Question: Question is pretty self explanatory. I want to create a sort of flashlight on a painting in a dark room effect. The only idea I had was to create a div that encompassed the whole screen except for a hole where the other div would be but that felt unnecessary. below is an example of what I'm trying to describe.

With the crossed out area being invisible to the user unless you move it within the grey div. I just want to be able to manipulate the bigger black div.
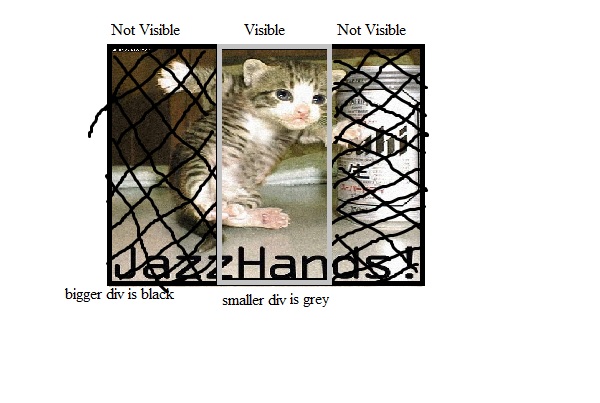
Answer: You need 2 divs. One that contains the darkened image and one that contains the lightened image. The dark image div can be 100% width and height, and the BG should be scaled to fit.
The light image div can be any size. Its background should be scaled to the same proportions as the dark image (very important). Then 'onmousemove' you can set the light BG to the opposite of the x,y position of the div. If the div is at 100,50 then the bg needs to be at -100,-50.
<URL>